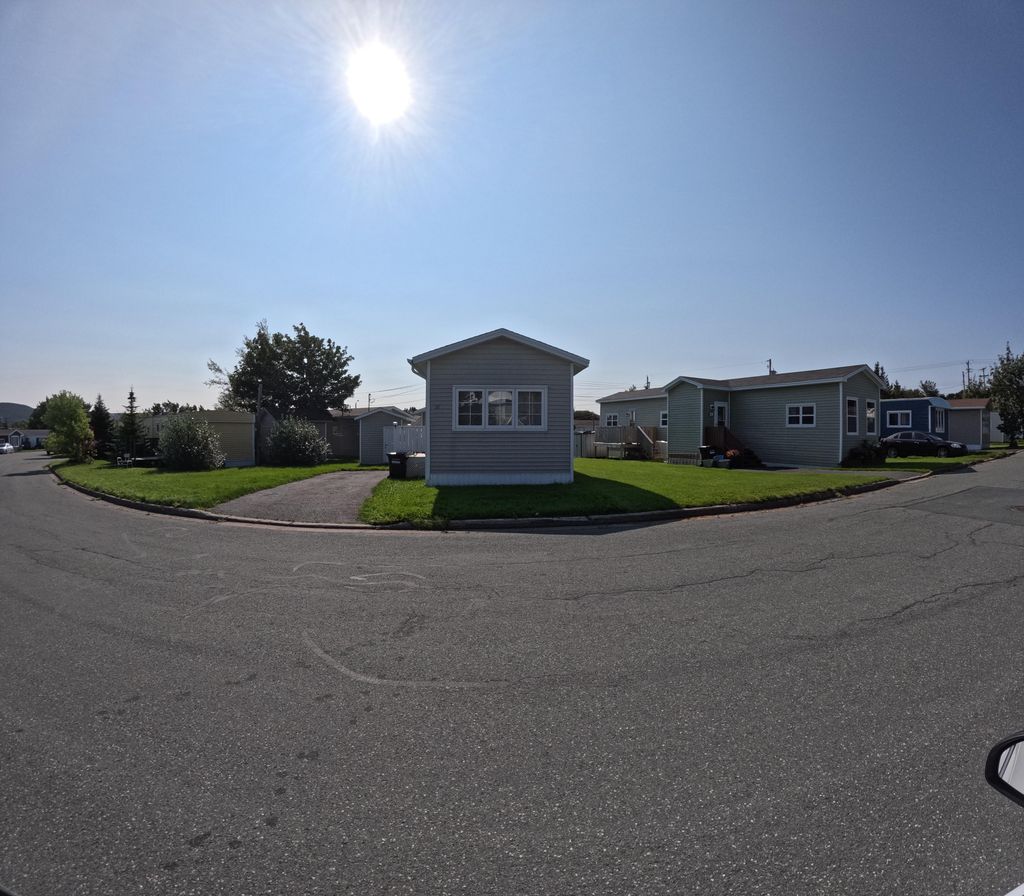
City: st_johns